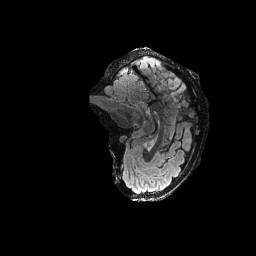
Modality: FLAIR
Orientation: sagittal
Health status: ill
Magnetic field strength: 3 T